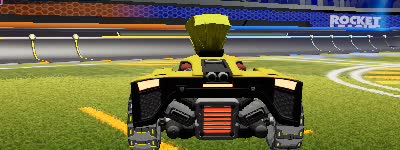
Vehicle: breakout